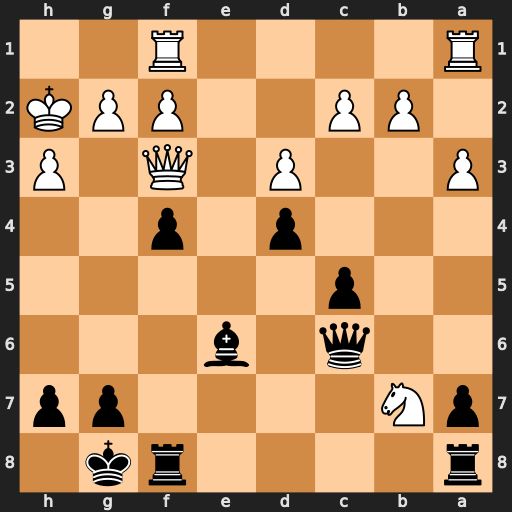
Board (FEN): r4rk1/pN4pp/2q1b3/2p5/3p1p2/P2P1Q1P/1PP2PPK/R4R2
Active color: b
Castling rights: -
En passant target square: -
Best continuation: Bd5 Na5 Bxf3 Nxc6 Bxc6